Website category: auto
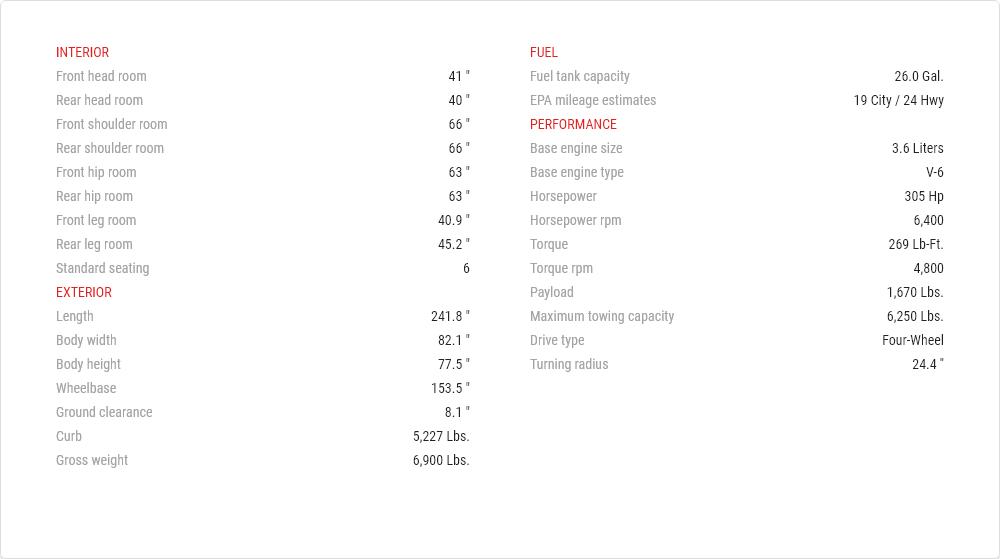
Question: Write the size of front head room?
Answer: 41 "

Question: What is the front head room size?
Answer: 41 "

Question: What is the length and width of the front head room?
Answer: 41 "

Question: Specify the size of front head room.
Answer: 41 "

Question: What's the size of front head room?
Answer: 41 "

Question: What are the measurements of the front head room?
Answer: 41 "

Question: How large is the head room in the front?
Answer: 41 "

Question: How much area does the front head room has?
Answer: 41 "

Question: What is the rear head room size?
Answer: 40 "

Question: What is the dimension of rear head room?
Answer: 40 "

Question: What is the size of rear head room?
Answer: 40 "

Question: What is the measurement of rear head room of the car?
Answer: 40 "

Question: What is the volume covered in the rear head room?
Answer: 40 "

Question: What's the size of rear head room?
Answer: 40 "

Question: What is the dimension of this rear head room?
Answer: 40 "

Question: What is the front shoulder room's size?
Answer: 66 "

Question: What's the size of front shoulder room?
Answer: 66 "

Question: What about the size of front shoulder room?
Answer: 66 "

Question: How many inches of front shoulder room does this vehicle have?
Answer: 66 "

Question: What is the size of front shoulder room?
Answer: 66 "

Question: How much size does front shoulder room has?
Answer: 66 "

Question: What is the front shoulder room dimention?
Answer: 66 "

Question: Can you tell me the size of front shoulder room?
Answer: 66 "

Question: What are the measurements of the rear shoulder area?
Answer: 66 "

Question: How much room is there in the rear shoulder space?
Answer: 66 "

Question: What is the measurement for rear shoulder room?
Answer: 66 "

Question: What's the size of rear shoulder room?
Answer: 66 "

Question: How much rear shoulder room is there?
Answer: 66 "

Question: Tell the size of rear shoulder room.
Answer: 66 "

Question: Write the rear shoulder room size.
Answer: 66 "

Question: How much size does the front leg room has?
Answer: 40.9 "

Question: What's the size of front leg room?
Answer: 40.9 "

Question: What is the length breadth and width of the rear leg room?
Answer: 45.2 "

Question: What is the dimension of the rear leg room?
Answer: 45.2 "

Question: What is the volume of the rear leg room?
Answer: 45.2 "

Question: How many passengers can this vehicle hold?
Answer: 6

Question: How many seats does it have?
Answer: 6

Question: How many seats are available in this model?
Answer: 6

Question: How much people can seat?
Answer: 6

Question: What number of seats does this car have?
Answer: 6

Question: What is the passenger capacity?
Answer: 6

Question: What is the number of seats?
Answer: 6

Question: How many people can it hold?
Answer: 6

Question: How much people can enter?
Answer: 6

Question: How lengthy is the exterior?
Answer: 241.8 "

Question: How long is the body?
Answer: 241.8 "

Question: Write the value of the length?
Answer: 241.8 "

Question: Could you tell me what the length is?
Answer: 241.8 "

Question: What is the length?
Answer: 241.8 "

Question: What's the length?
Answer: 241.8 "

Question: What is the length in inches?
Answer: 241.8 "

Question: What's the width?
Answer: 82.1 "

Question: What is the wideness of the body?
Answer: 82.1 "

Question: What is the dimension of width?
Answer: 82.1 "

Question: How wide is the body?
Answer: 82.1 "

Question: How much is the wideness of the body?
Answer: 82.1 "

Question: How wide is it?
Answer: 82.1 "

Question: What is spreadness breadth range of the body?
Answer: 82.1 "

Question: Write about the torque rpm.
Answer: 4,800

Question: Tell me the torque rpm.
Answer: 4,800

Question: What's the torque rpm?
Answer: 4,800

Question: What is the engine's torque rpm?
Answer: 4,800

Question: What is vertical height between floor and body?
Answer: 8.1 "

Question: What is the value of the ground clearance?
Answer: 8.1 "